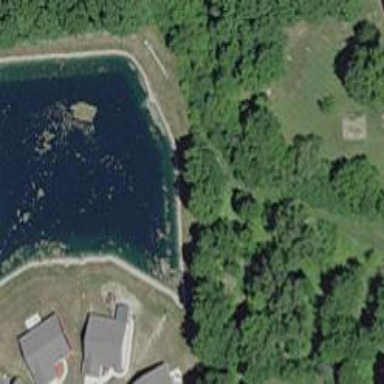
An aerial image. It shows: Pond surrounded by natural water.